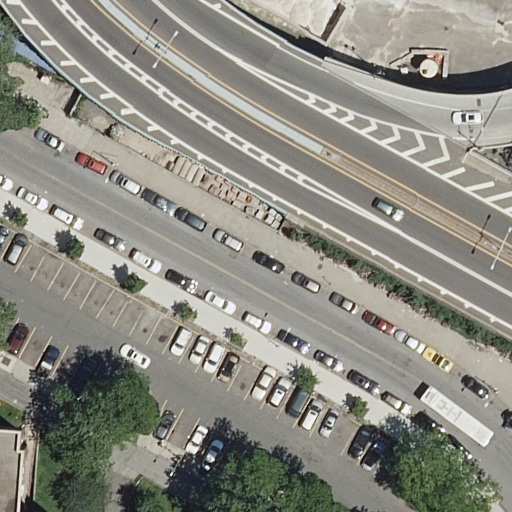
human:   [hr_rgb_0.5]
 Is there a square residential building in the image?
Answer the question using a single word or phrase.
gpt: no

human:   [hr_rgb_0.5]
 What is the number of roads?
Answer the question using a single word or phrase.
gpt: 8

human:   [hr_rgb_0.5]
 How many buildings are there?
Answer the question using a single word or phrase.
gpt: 1

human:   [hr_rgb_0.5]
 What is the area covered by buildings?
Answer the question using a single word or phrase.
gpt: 64m2

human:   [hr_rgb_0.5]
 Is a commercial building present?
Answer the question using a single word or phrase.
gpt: no

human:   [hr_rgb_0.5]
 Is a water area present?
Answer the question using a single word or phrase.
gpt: no

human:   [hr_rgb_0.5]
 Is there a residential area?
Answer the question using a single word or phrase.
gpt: yes

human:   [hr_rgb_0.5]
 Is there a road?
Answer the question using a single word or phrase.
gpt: yes

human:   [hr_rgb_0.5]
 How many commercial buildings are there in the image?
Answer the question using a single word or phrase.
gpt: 0

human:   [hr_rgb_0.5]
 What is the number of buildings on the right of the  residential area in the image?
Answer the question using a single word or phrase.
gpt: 1

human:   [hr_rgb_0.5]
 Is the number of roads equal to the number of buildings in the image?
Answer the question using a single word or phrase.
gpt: no

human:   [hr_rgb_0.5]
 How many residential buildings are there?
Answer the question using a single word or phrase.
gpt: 1

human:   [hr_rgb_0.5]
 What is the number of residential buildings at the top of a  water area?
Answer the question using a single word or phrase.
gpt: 0

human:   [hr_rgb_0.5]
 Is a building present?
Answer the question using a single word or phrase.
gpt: yes

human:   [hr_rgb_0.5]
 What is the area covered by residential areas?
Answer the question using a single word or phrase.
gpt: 9174m2

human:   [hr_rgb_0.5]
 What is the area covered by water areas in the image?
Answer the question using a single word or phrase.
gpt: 0m2

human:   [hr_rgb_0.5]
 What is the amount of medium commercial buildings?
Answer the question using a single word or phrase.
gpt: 0

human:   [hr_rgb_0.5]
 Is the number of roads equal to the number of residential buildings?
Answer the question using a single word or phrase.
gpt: no

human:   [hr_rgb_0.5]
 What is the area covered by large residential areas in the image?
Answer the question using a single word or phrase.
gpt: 9174m2

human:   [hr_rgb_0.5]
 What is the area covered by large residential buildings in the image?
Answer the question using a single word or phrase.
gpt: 0m2

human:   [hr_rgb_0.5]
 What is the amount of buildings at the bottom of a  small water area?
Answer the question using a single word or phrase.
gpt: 0

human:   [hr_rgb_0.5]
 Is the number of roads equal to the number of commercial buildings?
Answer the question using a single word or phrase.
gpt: no

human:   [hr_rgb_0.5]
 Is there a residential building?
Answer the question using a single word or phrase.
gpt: yes

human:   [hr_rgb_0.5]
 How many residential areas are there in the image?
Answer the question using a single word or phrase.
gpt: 1

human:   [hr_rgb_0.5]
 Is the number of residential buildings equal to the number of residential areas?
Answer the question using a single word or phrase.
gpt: yes

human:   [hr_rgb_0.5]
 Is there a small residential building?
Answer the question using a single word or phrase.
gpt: yes

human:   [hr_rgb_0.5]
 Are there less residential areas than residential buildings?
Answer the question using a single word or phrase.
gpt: no

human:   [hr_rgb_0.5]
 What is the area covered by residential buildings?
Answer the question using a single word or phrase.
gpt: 64m2

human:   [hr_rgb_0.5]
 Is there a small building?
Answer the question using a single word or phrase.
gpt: yes

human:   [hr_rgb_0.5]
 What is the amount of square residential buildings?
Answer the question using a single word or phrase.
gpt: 0

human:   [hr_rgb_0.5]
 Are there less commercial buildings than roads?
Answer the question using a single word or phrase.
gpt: yes

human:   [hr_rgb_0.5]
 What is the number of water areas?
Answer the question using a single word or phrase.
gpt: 0

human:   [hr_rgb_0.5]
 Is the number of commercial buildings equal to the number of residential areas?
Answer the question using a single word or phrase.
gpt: no

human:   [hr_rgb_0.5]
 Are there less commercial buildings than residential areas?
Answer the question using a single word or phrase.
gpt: yes

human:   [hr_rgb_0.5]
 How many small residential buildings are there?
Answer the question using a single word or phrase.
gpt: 1

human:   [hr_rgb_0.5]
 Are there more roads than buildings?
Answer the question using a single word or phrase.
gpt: yes

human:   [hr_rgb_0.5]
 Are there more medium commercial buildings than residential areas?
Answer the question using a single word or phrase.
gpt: no

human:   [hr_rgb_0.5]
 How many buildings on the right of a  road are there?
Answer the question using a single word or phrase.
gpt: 0

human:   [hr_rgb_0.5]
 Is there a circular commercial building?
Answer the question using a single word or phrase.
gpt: no

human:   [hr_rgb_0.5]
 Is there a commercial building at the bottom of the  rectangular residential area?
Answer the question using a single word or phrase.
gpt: no

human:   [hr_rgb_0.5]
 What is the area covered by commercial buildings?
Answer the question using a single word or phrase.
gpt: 0m2

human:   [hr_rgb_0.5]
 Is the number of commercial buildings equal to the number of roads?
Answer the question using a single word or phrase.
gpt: no

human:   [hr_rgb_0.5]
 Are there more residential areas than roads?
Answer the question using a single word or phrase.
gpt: no

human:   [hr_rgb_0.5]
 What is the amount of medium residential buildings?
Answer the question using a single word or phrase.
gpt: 0

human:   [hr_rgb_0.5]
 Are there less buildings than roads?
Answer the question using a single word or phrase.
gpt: yes

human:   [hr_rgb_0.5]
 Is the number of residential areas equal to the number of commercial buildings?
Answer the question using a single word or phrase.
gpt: no

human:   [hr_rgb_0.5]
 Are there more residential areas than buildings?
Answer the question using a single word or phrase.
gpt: no

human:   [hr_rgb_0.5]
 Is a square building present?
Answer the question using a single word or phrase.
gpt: no

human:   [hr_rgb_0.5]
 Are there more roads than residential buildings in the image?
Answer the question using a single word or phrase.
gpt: yes

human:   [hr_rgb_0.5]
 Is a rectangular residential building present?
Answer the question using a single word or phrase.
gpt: yes

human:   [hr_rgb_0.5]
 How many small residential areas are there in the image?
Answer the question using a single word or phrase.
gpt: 0

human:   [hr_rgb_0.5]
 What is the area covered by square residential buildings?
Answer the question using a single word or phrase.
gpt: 0m2

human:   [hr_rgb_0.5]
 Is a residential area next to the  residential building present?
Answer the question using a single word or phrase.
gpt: yes

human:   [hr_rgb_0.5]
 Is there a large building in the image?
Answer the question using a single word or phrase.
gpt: no

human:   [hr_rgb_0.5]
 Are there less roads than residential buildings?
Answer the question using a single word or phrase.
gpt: no

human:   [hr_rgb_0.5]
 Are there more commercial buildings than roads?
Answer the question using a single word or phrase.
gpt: no

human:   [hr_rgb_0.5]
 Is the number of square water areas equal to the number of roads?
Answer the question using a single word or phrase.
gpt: no

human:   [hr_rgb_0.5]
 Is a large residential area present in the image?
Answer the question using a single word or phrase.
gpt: yes

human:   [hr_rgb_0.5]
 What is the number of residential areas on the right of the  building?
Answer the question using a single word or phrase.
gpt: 0

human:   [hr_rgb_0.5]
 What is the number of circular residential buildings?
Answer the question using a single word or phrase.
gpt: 0

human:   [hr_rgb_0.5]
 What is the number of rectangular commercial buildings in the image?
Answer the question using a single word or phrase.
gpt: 0

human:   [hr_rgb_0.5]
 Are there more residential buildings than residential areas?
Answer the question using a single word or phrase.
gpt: no

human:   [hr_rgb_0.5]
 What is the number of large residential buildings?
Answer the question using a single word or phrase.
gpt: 0

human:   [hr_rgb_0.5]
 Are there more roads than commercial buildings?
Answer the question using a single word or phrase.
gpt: yes